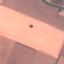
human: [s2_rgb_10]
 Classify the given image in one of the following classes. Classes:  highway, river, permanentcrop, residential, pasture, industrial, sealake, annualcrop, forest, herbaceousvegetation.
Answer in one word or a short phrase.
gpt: AnnualCrop